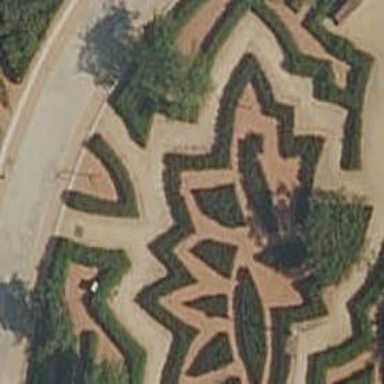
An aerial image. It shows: Hedge acting as barrier.